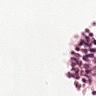
Metastatic tissue present: no